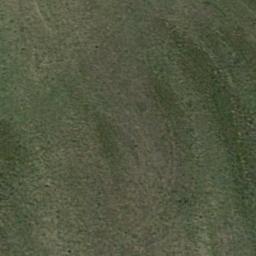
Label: meadow